Interaction volume radius: 5 \u00c5
Interaction volume height: 20 \u00c5
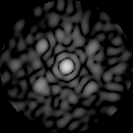
Disorder parameter: 0.7367